Question: So my goal is simple... I think. I want to draw a rectangle with a hole cut out in the middle. But I don't want that hole to go through anything else on the canvas.
Right now I have something like this:
'''
context.fillStyle = 'blue';
context.fillRect(0, 0, width, height);
context.fillStyle = "#000000";
context.beginPath();
context.rect(0, 0 , width, height);
context.fill();
enter code here
context.globalCompositeOperation="destination-out";
context.beginPath();
context.arc(width / 2, height / 2 , 80, 0, 50);
context.fill();
'''
But this also cuts through the background as well, how would I make it only cut through the black rectangle and nothing else?
Visual Example in case I'm not explaining well:

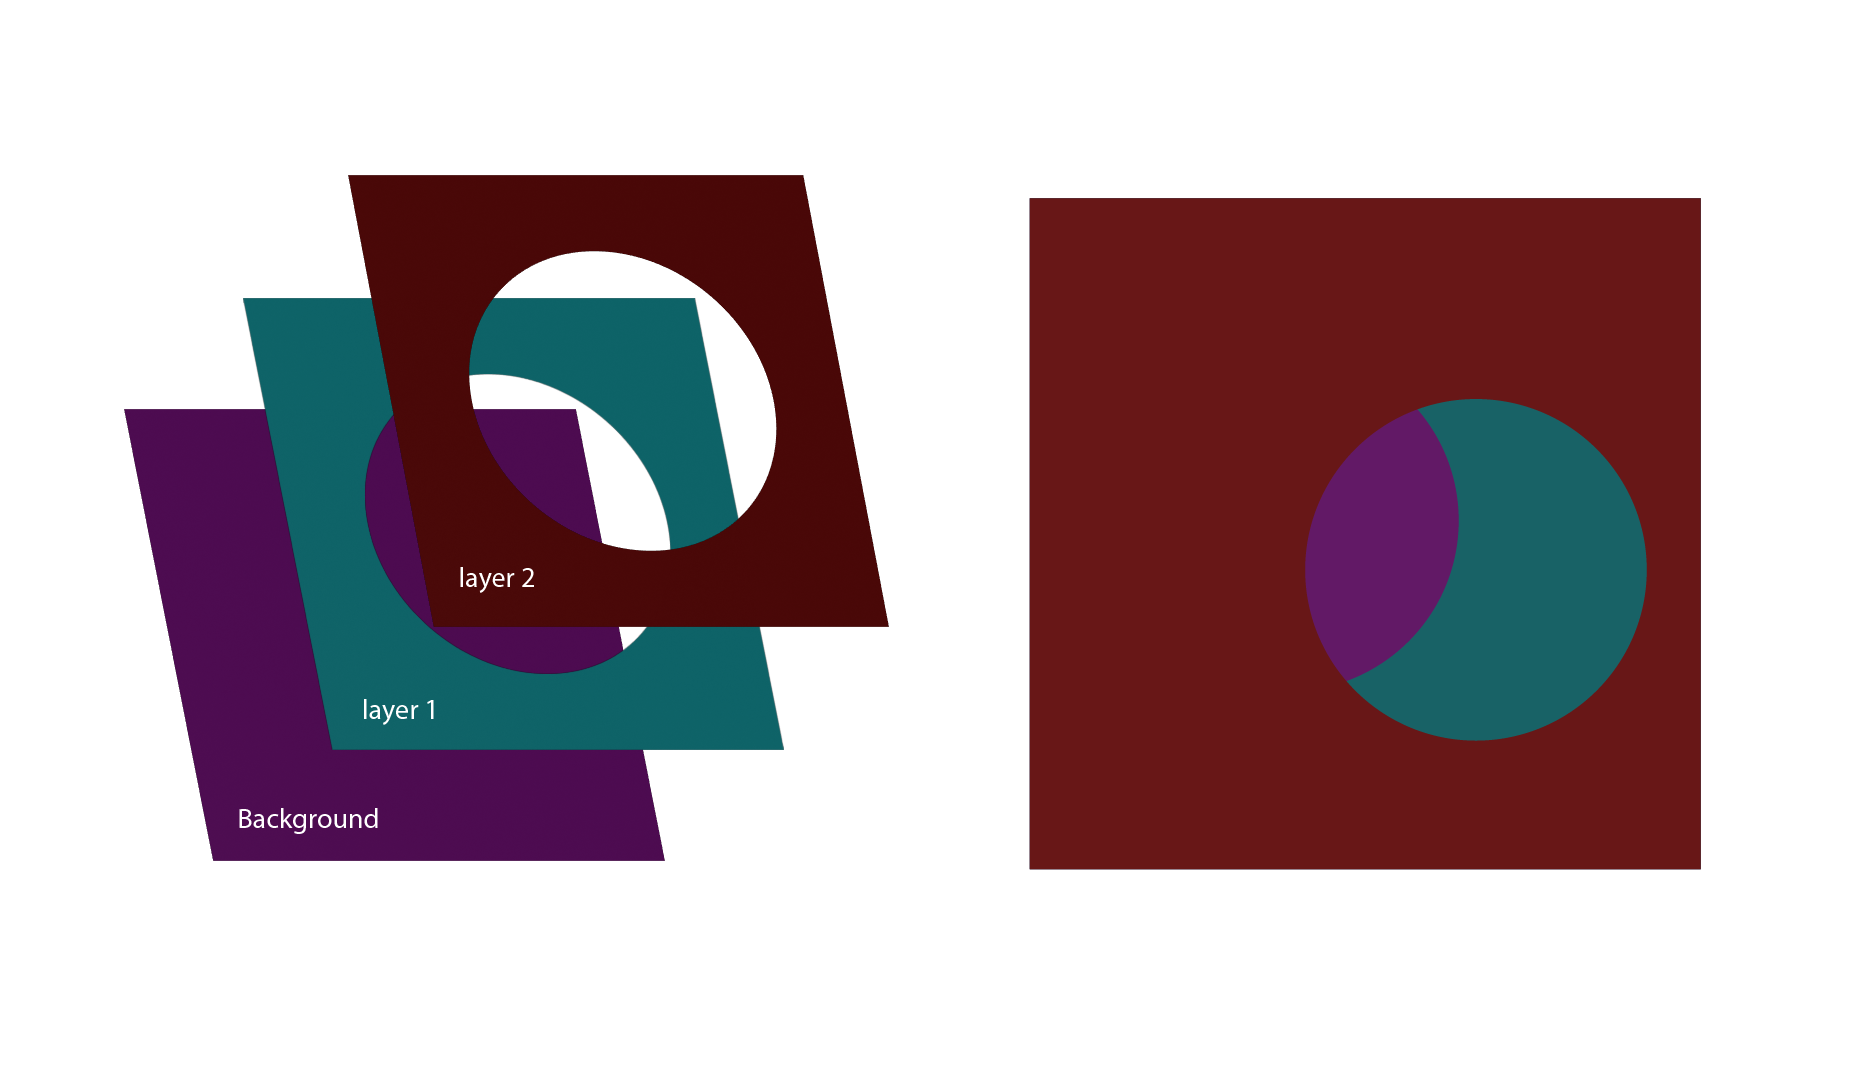
Answer: Take a look at this see if that is what you are looking for:
'''
<canvas id="canvas" width="200" height="160"></canvas>
<script>
class Shape {
constructor(x, y, width, height, color) {
this.color = color
this.path = new Path2D();
this.path.arc(x, y, height / 3, 0, 2 * Math.PI);
this.path.rect(x + width / 2, y - height / 2, -width, height);
}
draw(ctx) {
ctx.beginPath();
ctx.fillStyle = this.color;
ctx.fill(this.path);
}
}
var canvas = document.getElementById("canvas");
var ctx = canvas.getContext("2d");
shapes = [];
shapes.push(new Shape(40, 40, 80, 80, "blue"));
shapes.push(new Shape(60, 65, 70, 70, "red"));
shapes.push(new Shape(80, 40, 65, 65, "gray"));
shapes.forEach((s) => {
s.draw(ctx);
});
</script>
'''
I'm using a 'Path2D()' because I had a quick example from something I did before, but that should be doable without it too. The theory behind is simple, we just want to fill the opposite on the circle.
I hard coded the radius to a third of the height, but you can change all that to something else or even be a parameter the final user can change